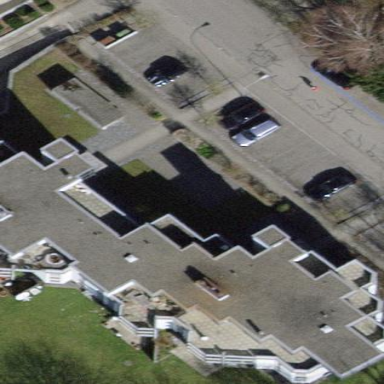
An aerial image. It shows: Building.